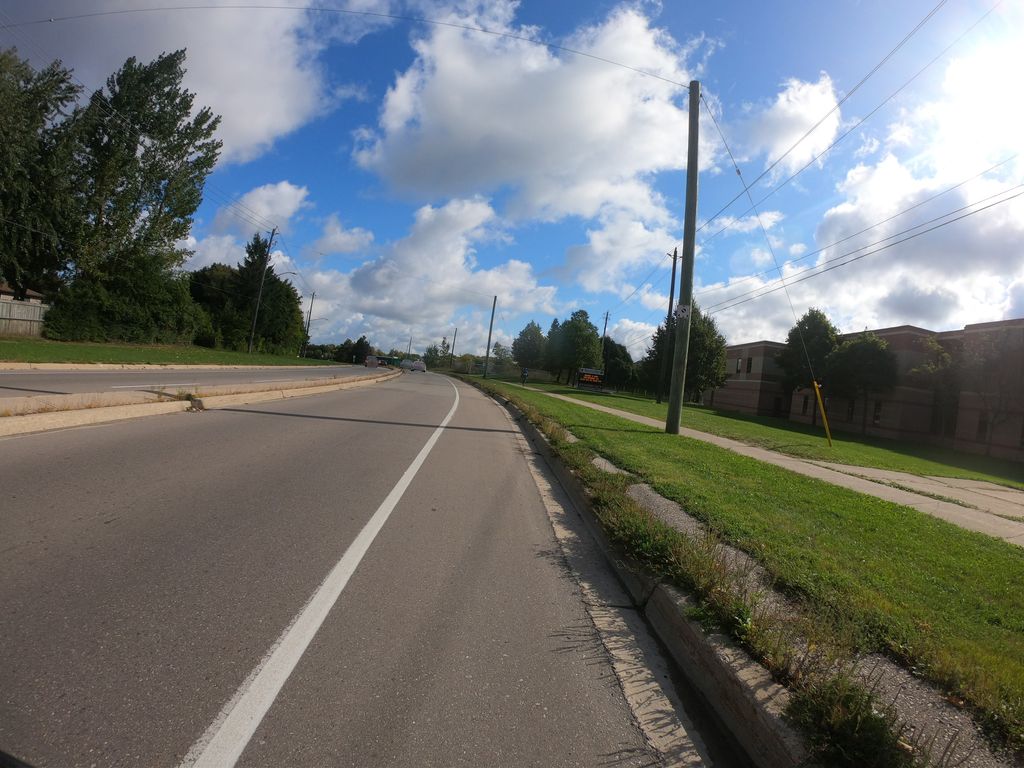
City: kitchener-waterloo